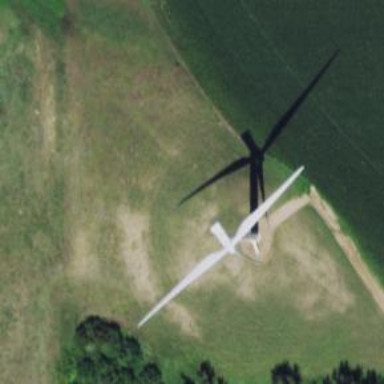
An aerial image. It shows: Wind generator powered by wind. The generator type is horizontal axis and it uses wind turbines.